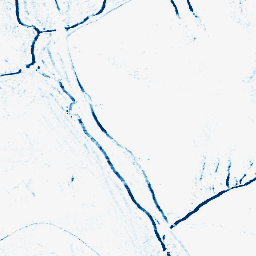
Category: morphological
Decomposition family: morphological_rect
Decomposition parameters: operation: closing
width: 5
height: 3
Upsampling method: sinc_blackman
Upsampling parameters: scale: 2
kernel_size: 16
Upsampling scale: 2